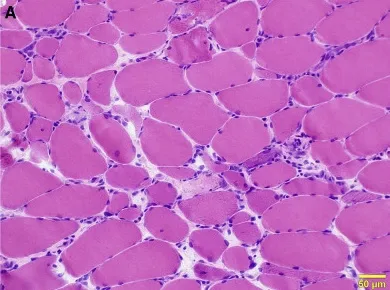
Histological features of right biceps brachii biopsy. (A) Hematoxylin and eosin staining shows moderate variation in fiber size, with scattered necrotic and regenerating fibers and mild lymphocytic infiltration.
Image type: pathology (h&e)